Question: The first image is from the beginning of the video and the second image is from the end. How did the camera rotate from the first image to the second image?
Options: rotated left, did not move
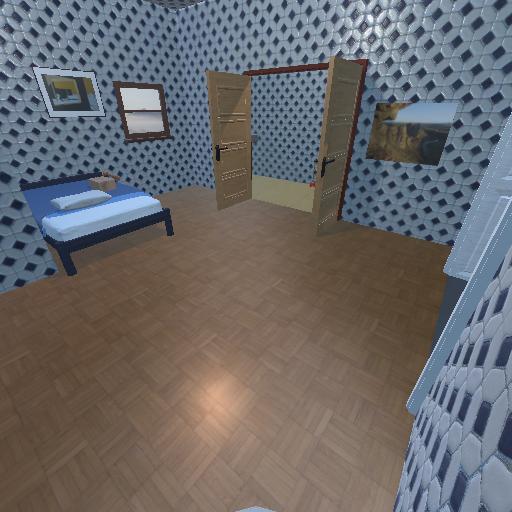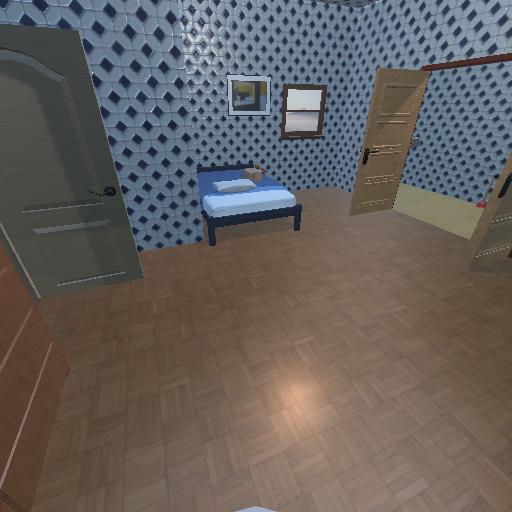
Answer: rotated left